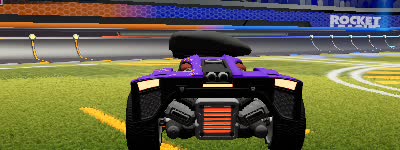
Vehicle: breakout